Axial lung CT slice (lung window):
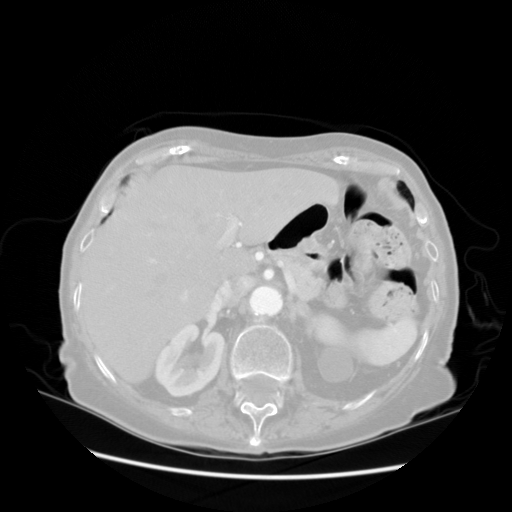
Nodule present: no